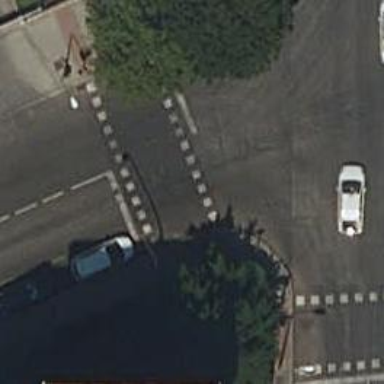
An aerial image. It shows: Crossing with traffic signals.